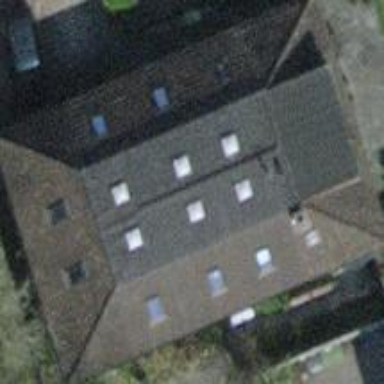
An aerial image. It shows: Detached building with tiled roof.